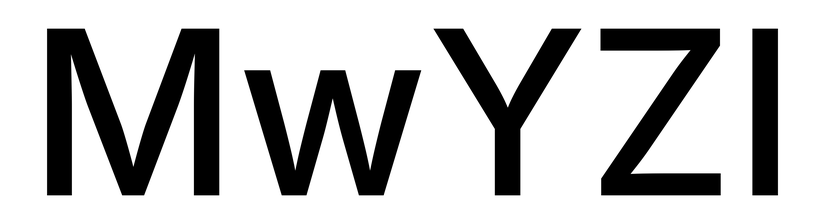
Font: Inter_Medium